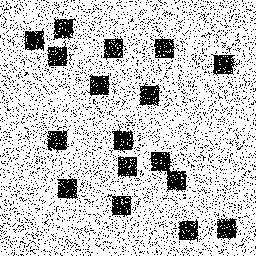
Squares: 17
Triangles: 0
Stars: 0
Total shapes: 17